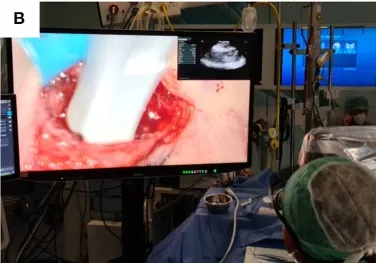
Ultrasound probe. Used for precise localization of the hemangioma inside the periorbita are clearly visible. The PiP mode (B) allows the surgeon to control the position of the ultrasound probe without having to look away from the operating field.
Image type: medical_photograph (other_medical_photograph)